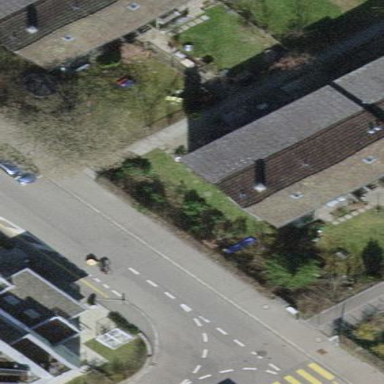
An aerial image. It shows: Building with tiled roof.